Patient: sex F, age 54
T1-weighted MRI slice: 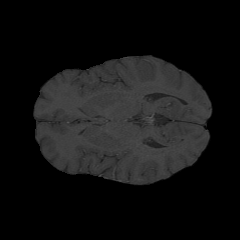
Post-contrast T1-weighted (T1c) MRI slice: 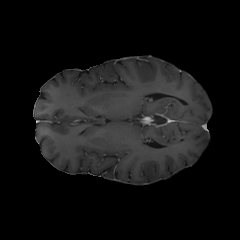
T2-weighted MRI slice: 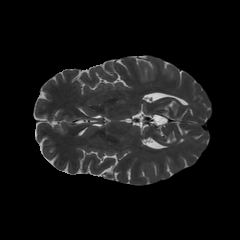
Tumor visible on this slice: no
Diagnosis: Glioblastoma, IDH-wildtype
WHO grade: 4